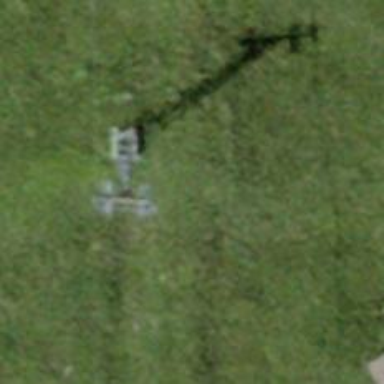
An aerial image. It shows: Pylon used for aerialway.